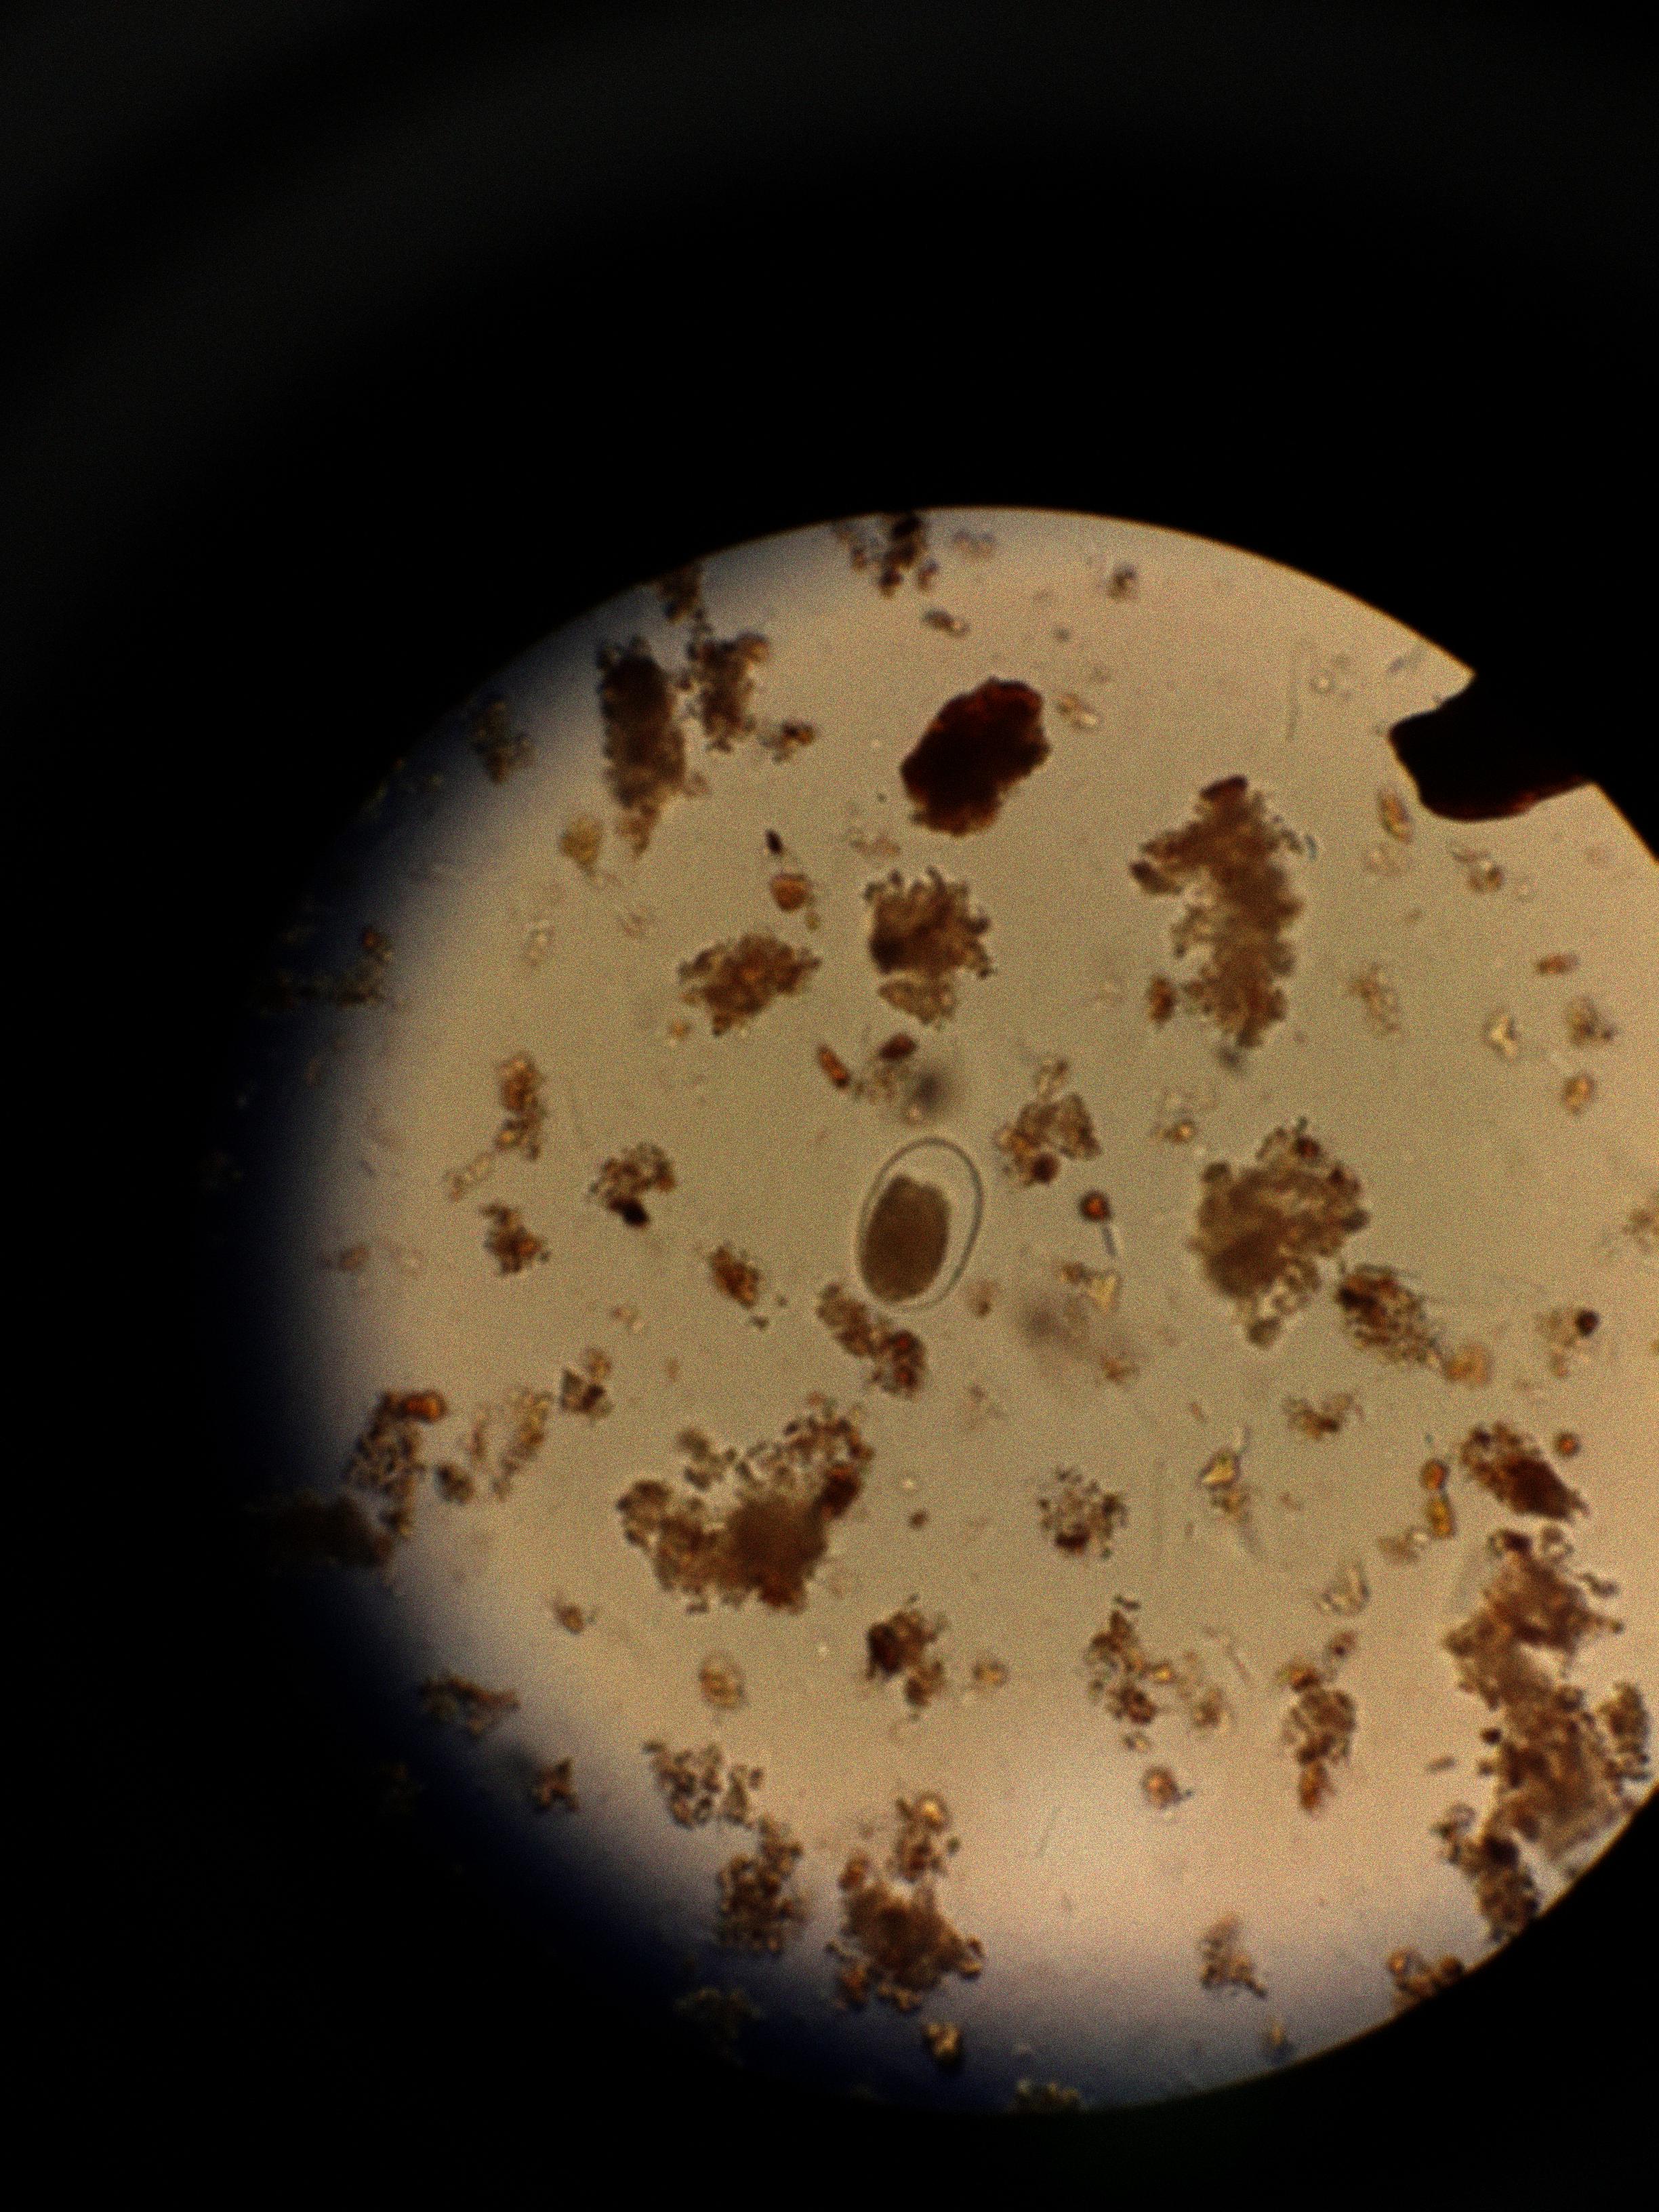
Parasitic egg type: Hookworm egg